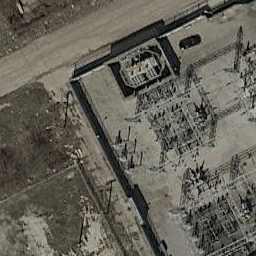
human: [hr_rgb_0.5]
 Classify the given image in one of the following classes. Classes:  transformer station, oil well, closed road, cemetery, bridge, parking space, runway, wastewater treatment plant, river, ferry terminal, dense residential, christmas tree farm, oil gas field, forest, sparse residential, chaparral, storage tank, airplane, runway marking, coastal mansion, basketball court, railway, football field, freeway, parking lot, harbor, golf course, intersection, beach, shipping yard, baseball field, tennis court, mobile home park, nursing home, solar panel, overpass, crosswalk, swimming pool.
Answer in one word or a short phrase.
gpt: transformer station